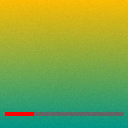
Screen state: on